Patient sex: M
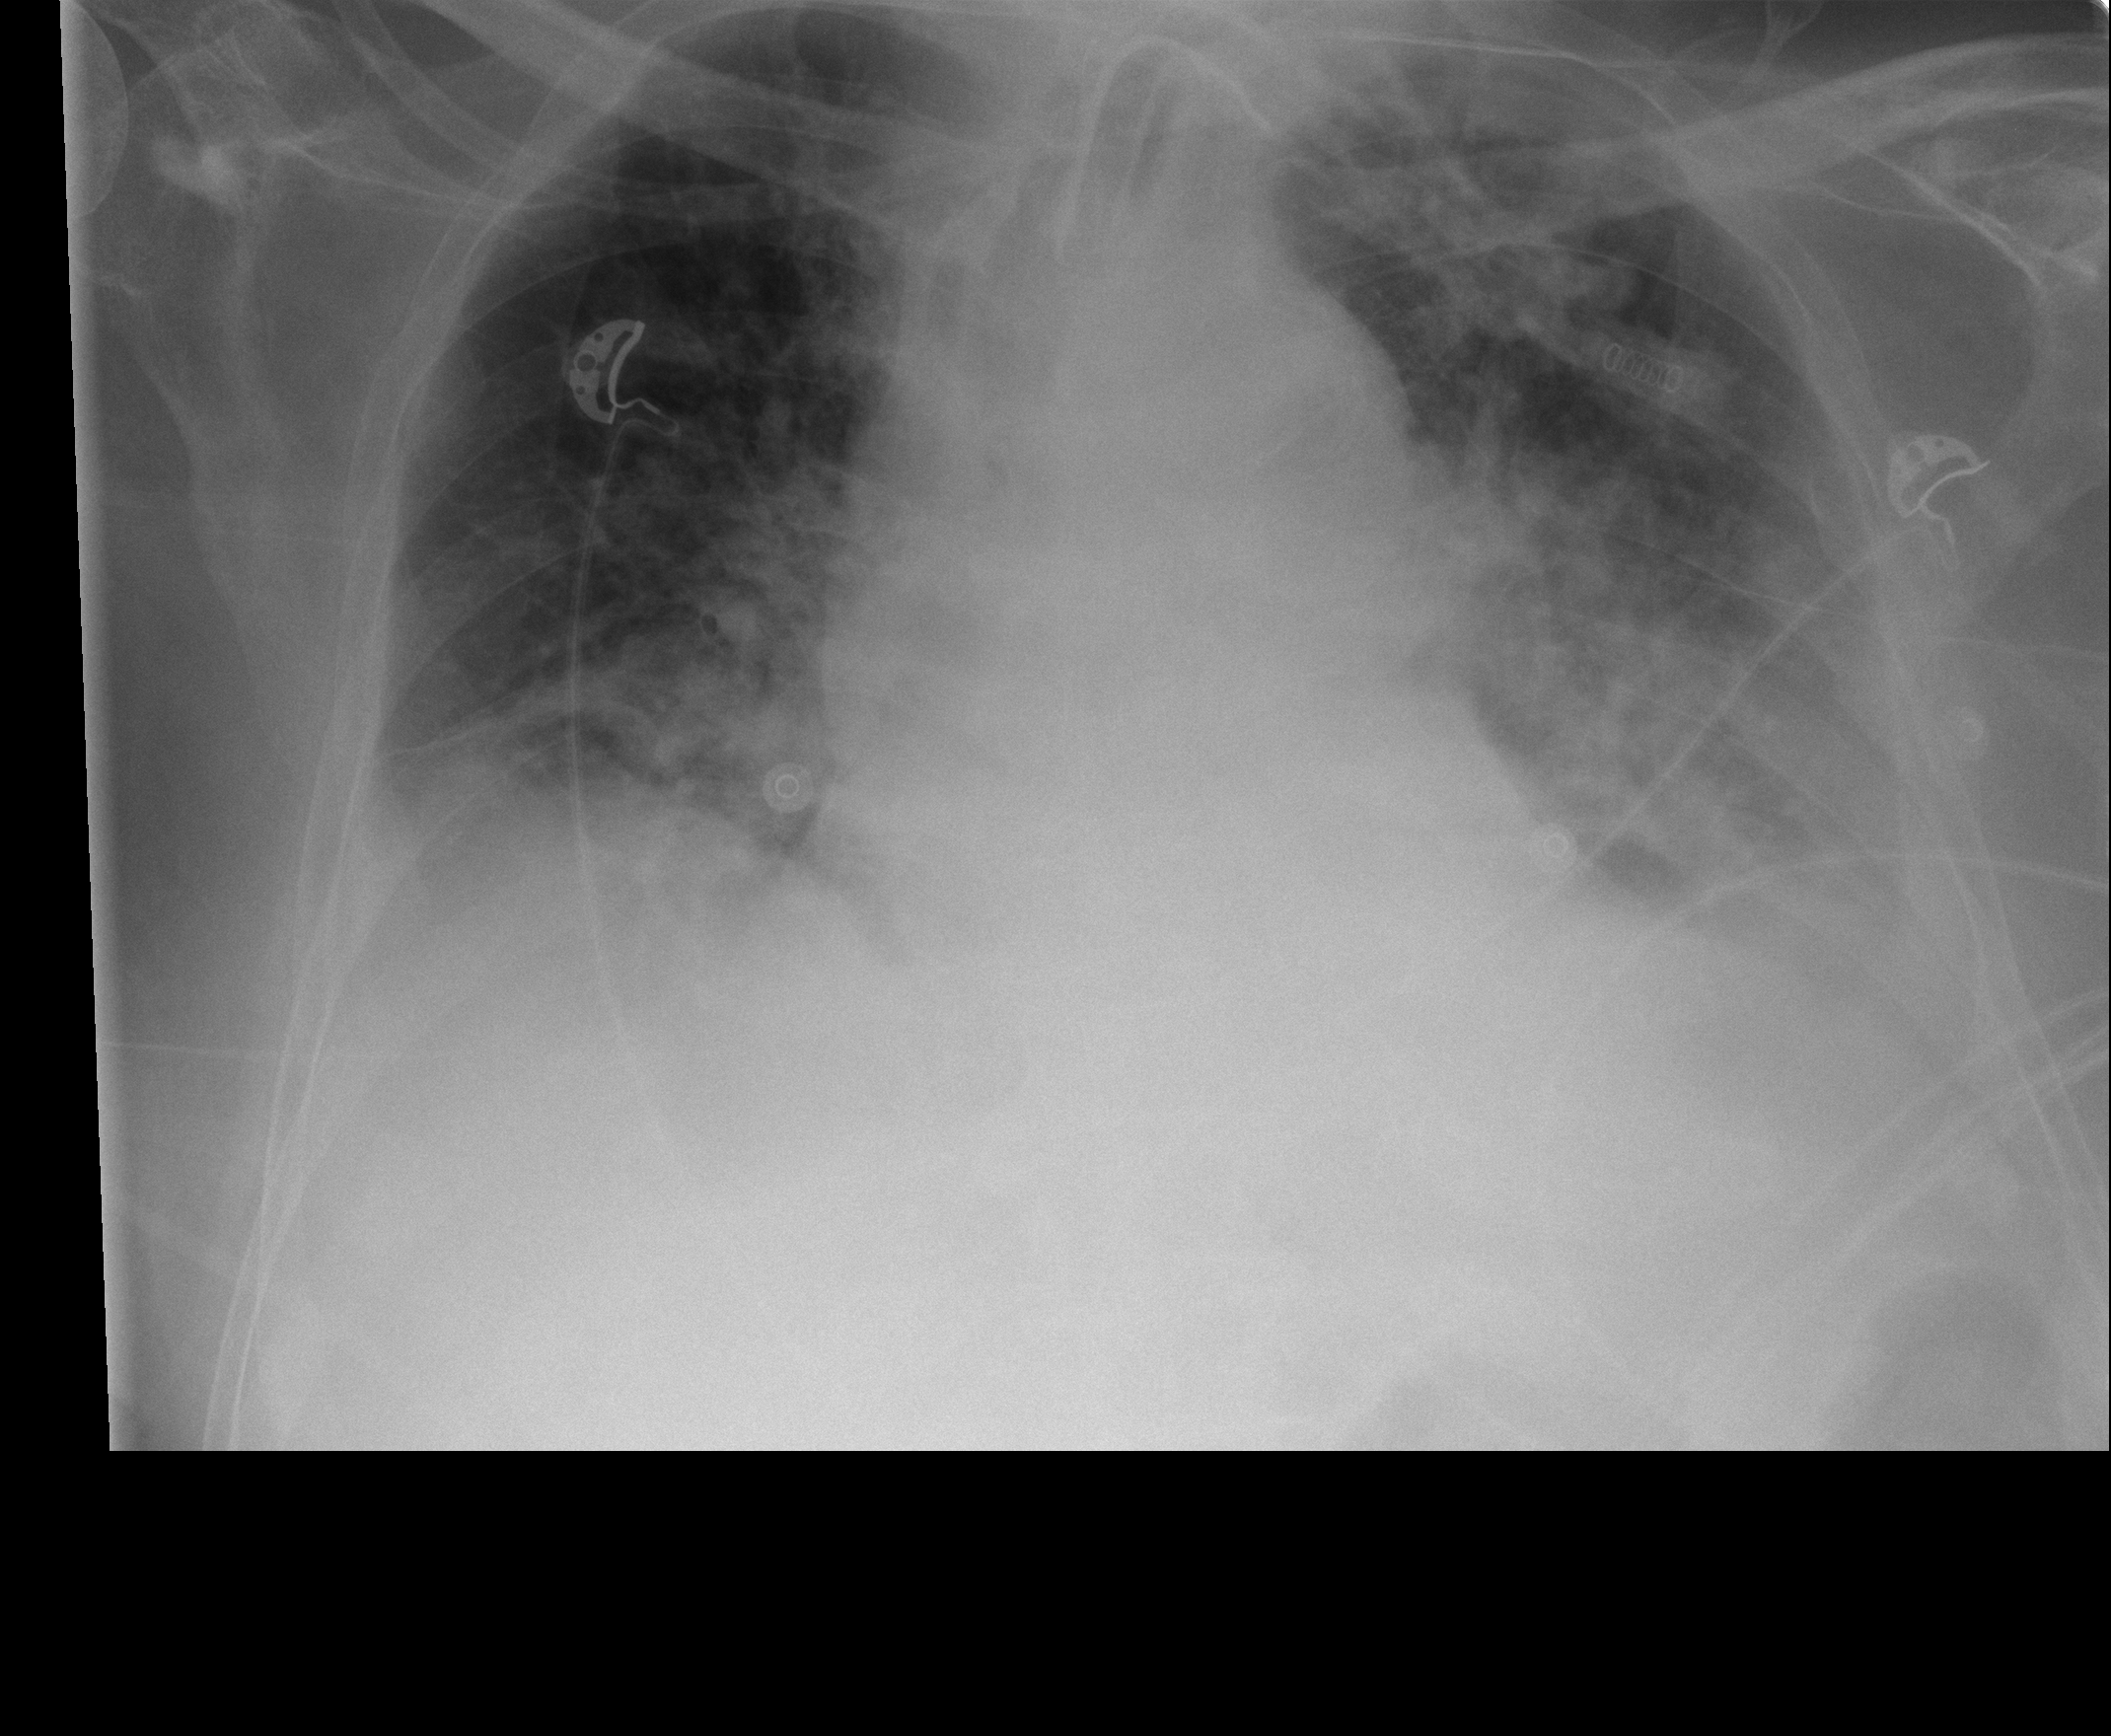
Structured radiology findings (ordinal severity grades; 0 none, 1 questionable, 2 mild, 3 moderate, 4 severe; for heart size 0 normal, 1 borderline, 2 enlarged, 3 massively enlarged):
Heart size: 2
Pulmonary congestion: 2
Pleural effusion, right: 2
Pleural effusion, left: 3
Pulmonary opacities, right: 2
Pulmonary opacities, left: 3
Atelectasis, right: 2
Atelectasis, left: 2